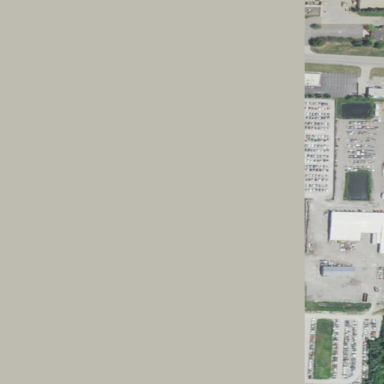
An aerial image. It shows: Scrap yard located in industrial area.